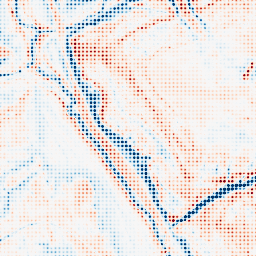
Category: trend_removal
Decomposition family: local_polynomial
Decomposition parameters: window_size: 21
degree: 3
Upsampling method: sinc_hamming
Upsampling parameters: scale: 8
kernel_size: 4
Upsampling scale: 8